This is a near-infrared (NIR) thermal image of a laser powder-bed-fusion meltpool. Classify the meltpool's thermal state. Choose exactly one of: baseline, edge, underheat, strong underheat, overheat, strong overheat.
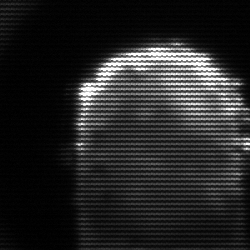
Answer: baseline